Question: I recently added an Azure AD B2C tenant to an existing subscription.
Whenever I want to manage that tenant on portal.azure.com, I have to verify my account:

After clicking I can only select from the dropdown to verify my account. There is no option to verify by phone.
Since this tenant is new, I first have to register it in Microsoft Authenticator by selecting :
<URL>
This brings up an error message without Correlation ID or timestamp:
<URL>
There are no Conditional Access policies. In fact, I cannot add any since this tenant does not have Azure AD Premium. Nor does the Azure AD tenant holding the subscription from which this AD B2C tenant was created.
<URL>
MFA is only required when trying to manage the AD B2C tenant through portal.azure.com, not on other applications, and not when accessing the Azure AD tenant.
Questions:
- -
Thx,
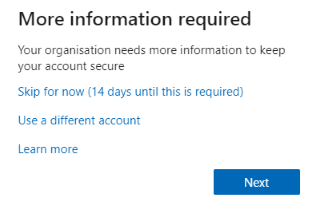
Answer: I think your answer @flip is part of the riddle. You're in effect pre-registering your phone number so when forced to setup MFA you're granted the additional TEXT options. We've noticed variations in the AAD join processes where sometimes you're prompted to enter a phone number prior to this step, and sometimes not.
For example if you log on to a device as a local user and join AAD as illustrated you can get both scenarios. I think the same is true for new build as in a previous Test we had to enter a mobile number but I can't recall exactly which scenario.
<URL>
However, after several more days with Azure support we've managed to isolate root cause if anyone is interested. Turns out MFA being enforced through "Security Defaults" (<URL>. MS have actually just updated their article TODAY to clarify.
In effect, disabling Security Defaults will stop the enforcement although be wary not to confuse the prompts with Windows Hello setup as we were (we tested by disabling completely via Group Policy). I'm convinced however this wasn't the case a week ago and something's been changed behind the scenes recently.
Bottom line, you're going to have to deploy MFA in some form to join AAD unless you disable Security Defaults. Not great for endpoint migration but at least we know where it's coming from now.